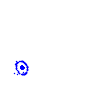
Particle: kaon